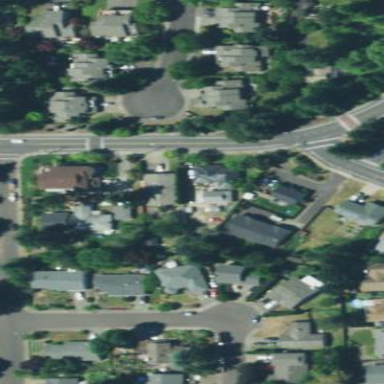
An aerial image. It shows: This residential area consists of single-family homes.